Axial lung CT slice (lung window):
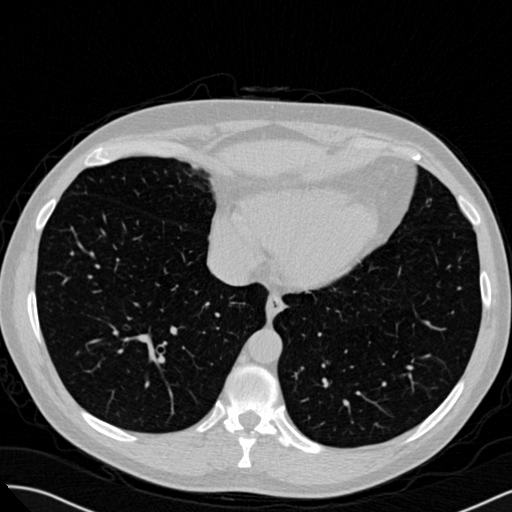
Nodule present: no